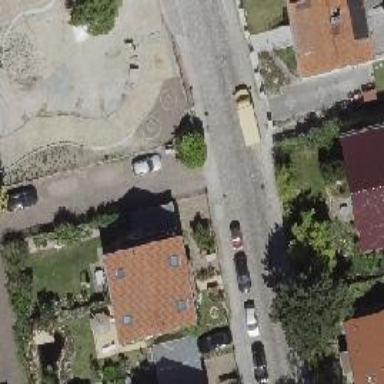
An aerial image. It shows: Residential road with sidewalks on both sides.